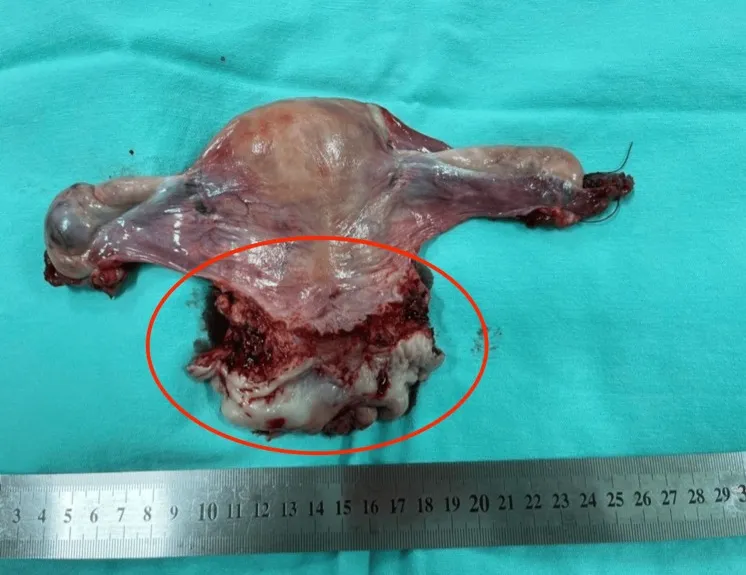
Surgical specimen of the patient. The circled region corresponds to that affected by tumor.
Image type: medical_photograph (other_medical_photograph)